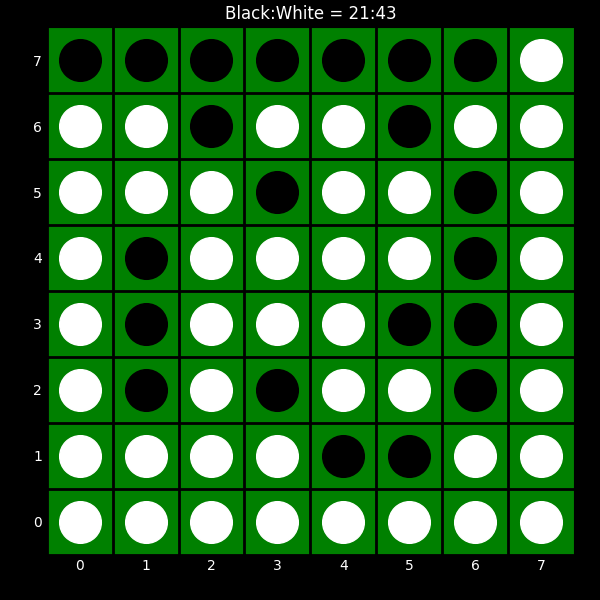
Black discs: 21
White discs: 43